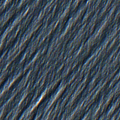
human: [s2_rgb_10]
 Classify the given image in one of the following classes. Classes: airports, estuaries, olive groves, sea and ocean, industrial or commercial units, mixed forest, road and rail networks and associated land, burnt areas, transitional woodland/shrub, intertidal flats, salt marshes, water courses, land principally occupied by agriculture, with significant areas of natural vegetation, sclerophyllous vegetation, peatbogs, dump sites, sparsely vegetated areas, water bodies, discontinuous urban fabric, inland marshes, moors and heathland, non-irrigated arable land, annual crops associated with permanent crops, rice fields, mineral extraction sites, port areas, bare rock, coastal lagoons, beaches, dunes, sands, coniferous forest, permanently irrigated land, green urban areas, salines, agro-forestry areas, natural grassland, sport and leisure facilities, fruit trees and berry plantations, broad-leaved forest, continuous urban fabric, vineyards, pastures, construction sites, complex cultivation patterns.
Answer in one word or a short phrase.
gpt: continuous urban fabric